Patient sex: M
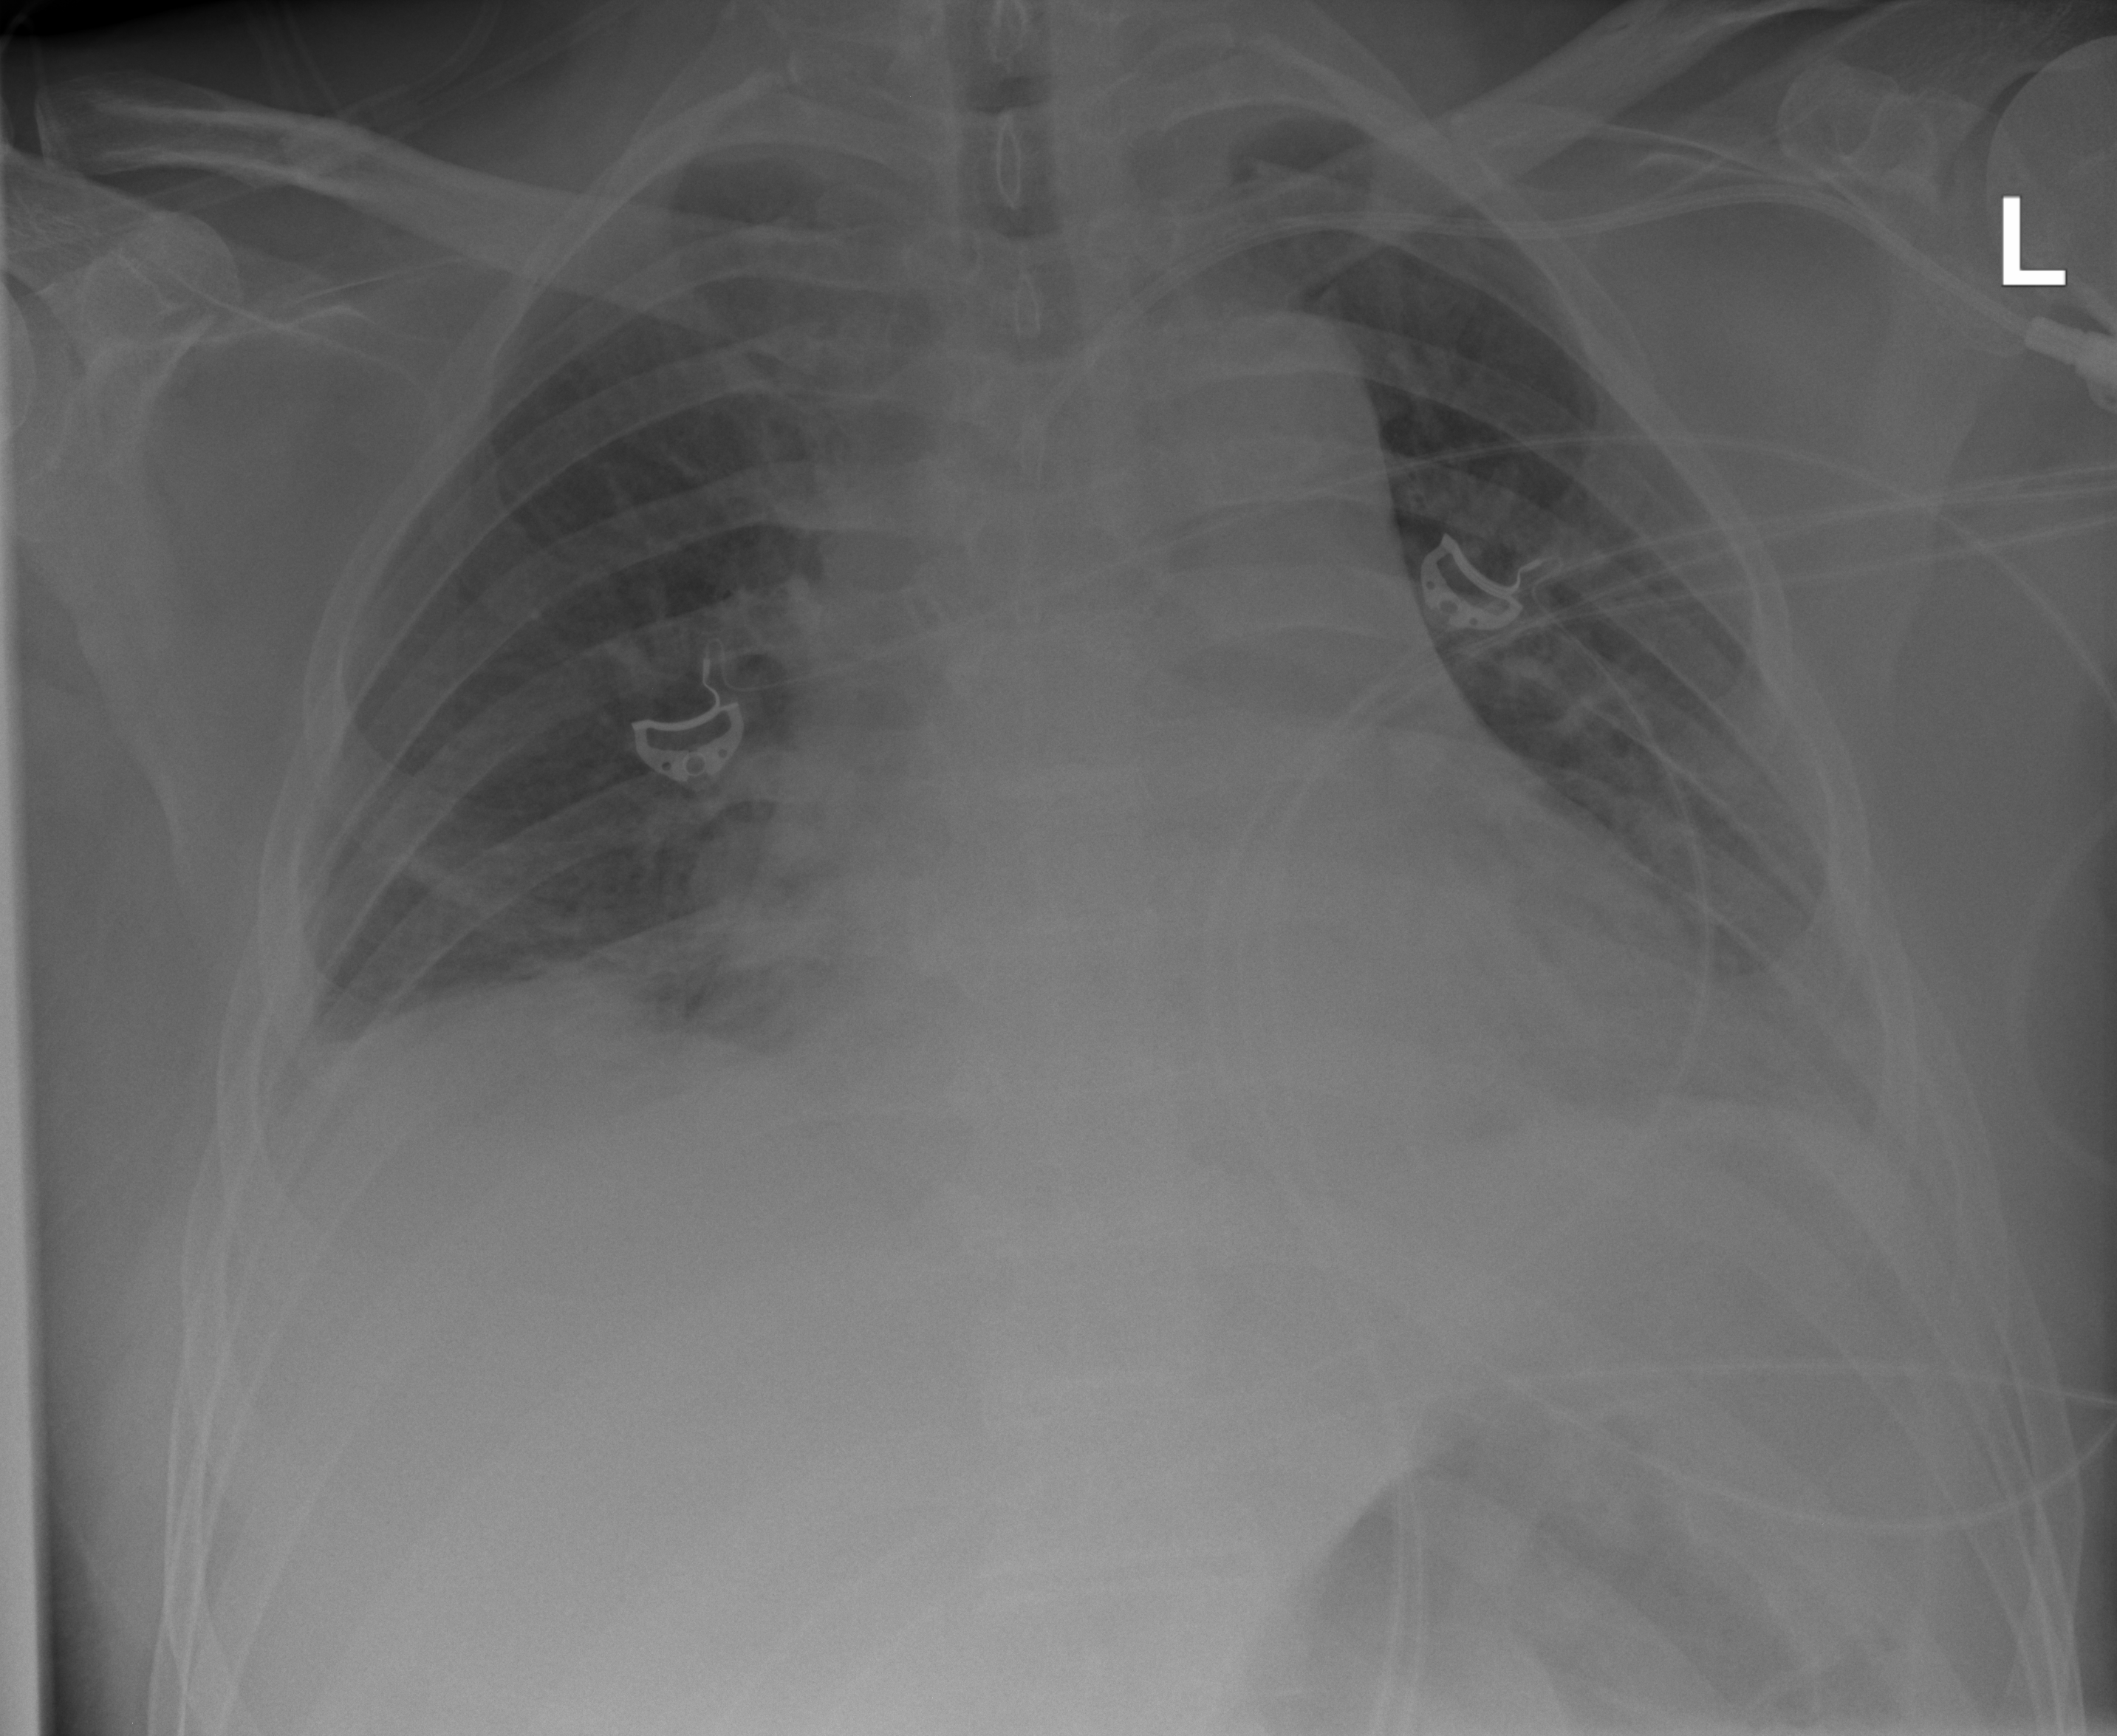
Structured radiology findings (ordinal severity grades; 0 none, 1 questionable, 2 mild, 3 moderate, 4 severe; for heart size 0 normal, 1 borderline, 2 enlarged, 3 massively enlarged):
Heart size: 2
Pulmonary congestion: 2
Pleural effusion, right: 2
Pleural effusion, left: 2
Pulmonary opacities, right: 0
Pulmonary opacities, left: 2
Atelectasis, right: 2
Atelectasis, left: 2